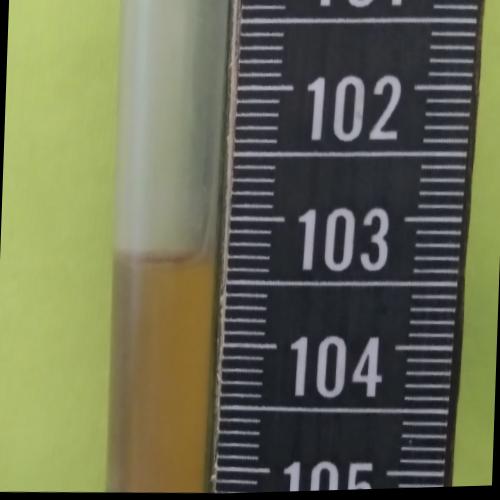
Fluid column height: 103.3 cm